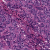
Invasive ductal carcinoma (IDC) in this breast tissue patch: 1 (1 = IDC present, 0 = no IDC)